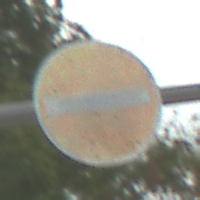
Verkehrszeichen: VerbotDerEinfahrt
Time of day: MorningAfternoon
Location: Outdoor (Suburban)
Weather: PartlyCloudy
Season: NotSpecified
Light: Natural